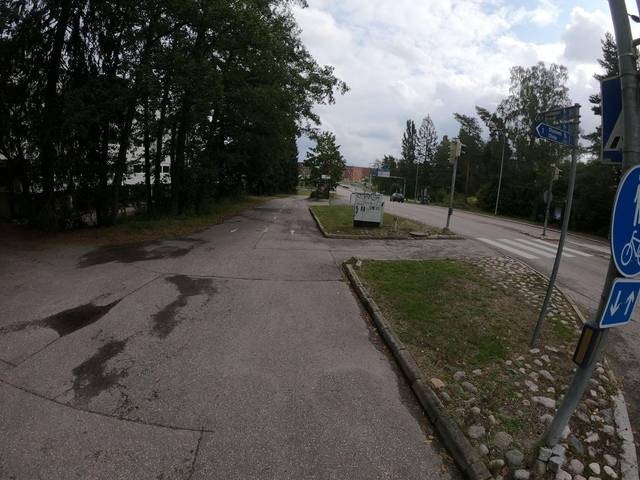
Region: Finland
Coordinates: 60.179, 24.82